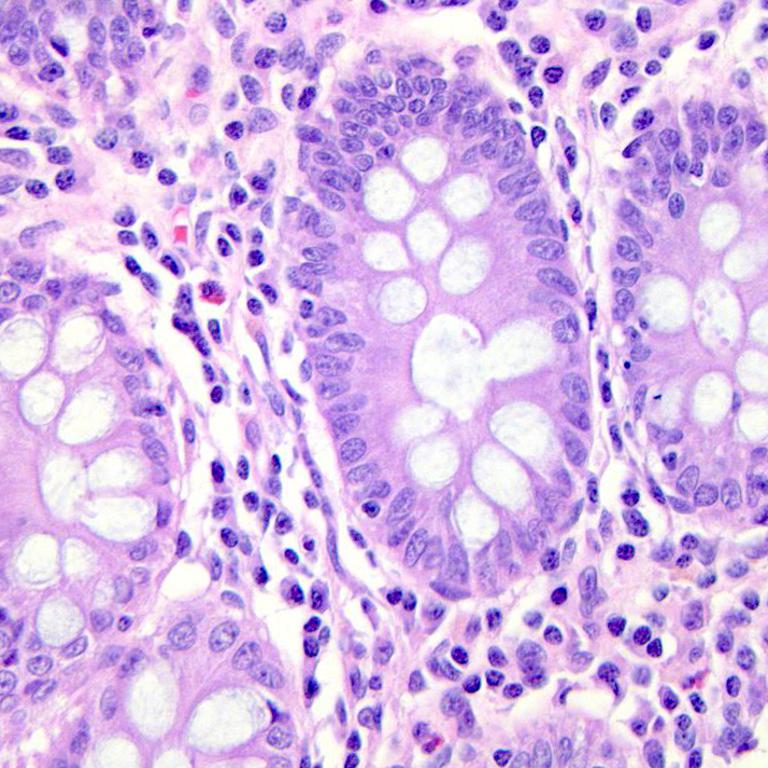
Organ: colon
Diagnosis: benign